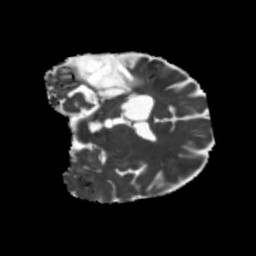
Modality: MD
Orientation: coronal
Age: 39
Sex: male
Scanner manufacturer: siemens
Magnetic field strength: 3 T
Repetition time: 5.25 s
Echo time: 0.08 s